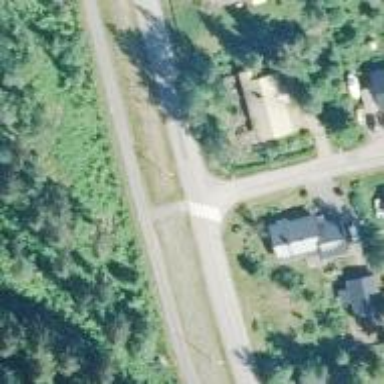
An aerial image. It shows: Asphalt cycleway.